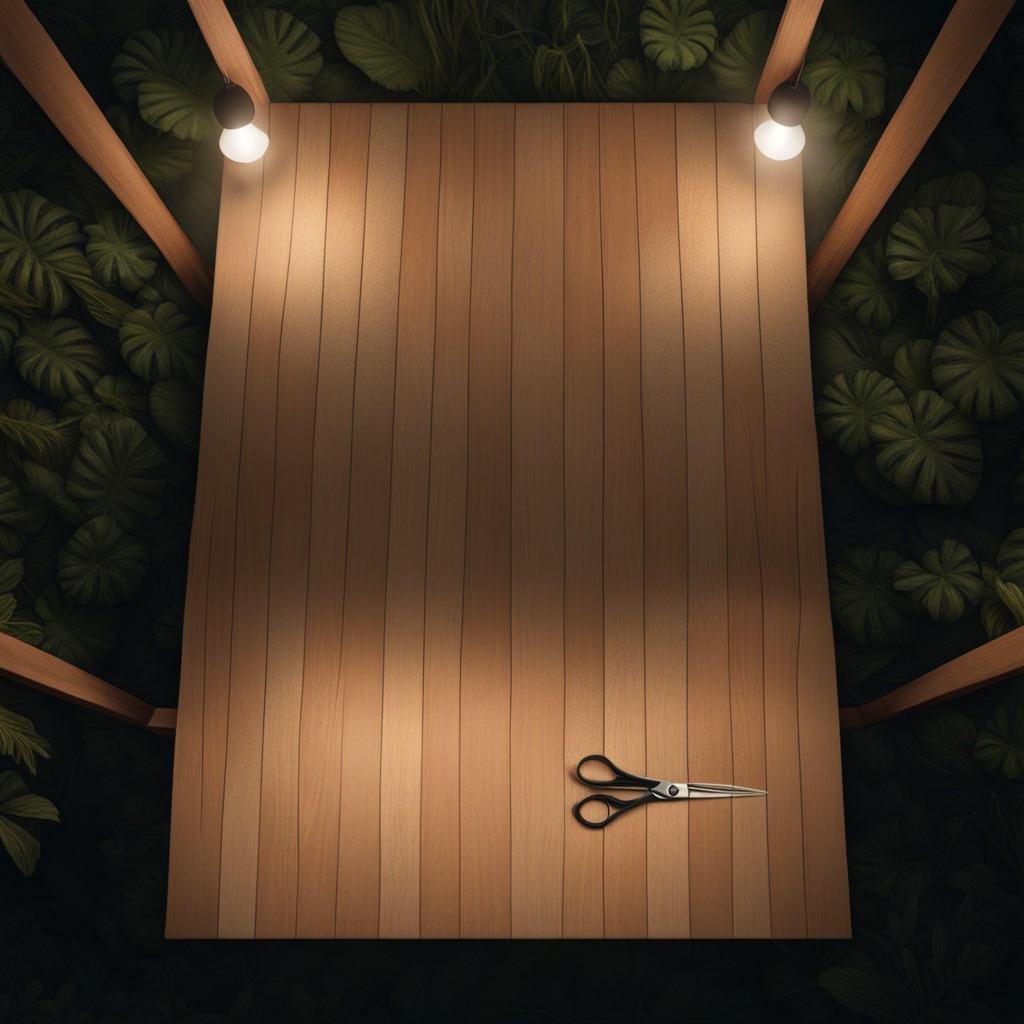
A scissor is lying on a wooden table inside a jungle field workshop tent at night.